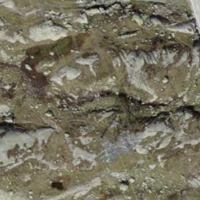
EUNIS habitat code: 31
Species observed at this site:
Eriophorum scheuchzeri